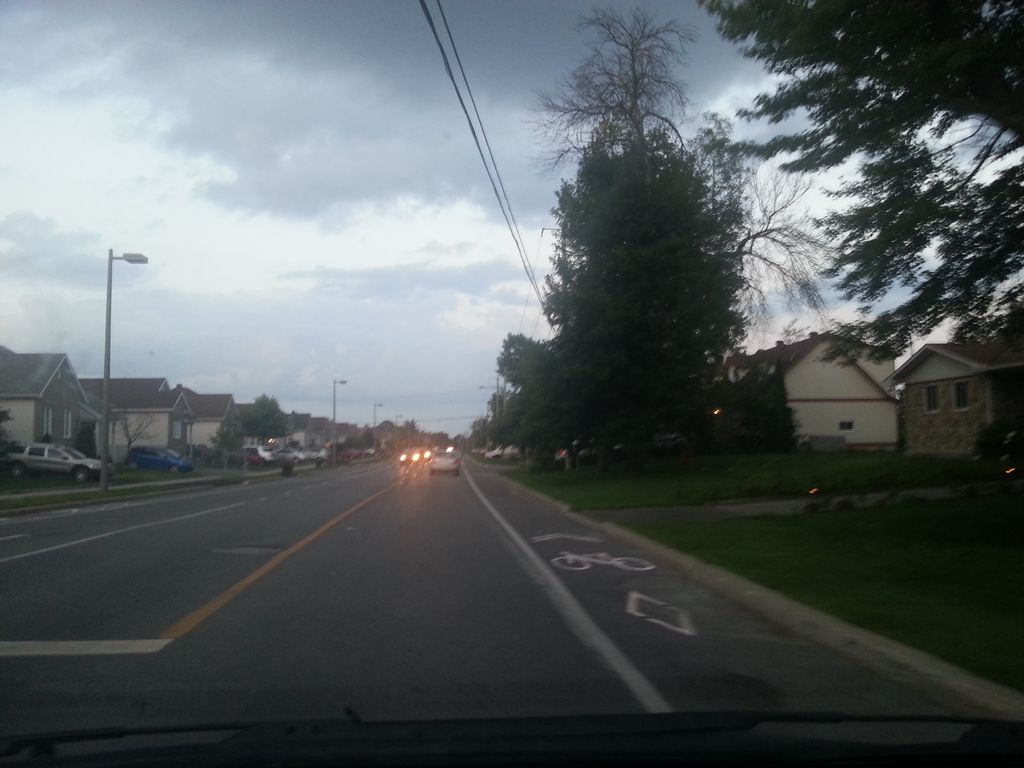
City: ottawa-gatineau